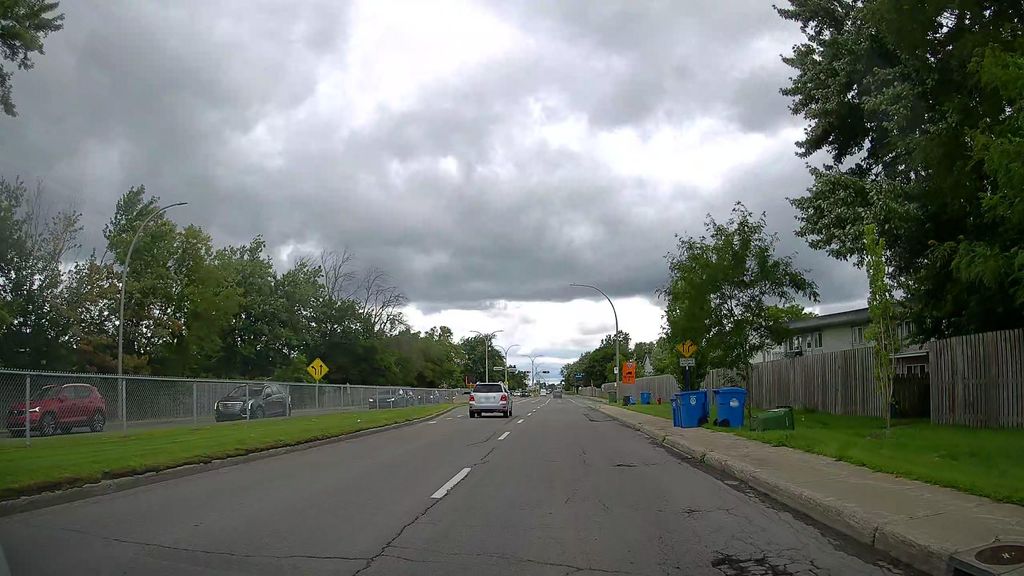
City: montreal